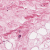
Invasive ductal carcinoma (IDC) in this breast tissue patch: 0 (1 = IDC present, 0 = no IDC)